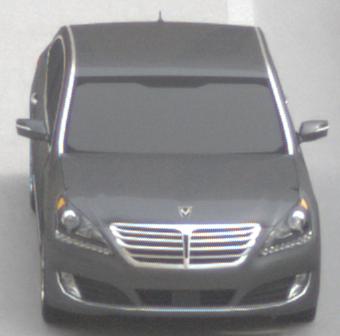
Make: Hyundai
Model: Equus
Detailed model: Gen. 2 VI
Model produced from: 2009
Model produced until: 2016
Doors: 4
Color: gray
Road condition: dry road
Daytime: morning or afternoon
Contrast: low contrast